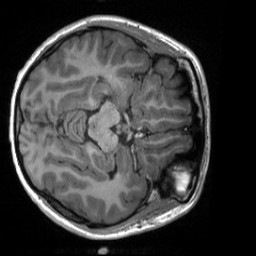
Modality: T1w
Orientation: axial
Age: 20
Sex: female
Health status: healthy
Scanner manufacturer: siemens
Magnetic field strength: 3 T
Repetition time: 2 s
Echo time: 0.00232 s